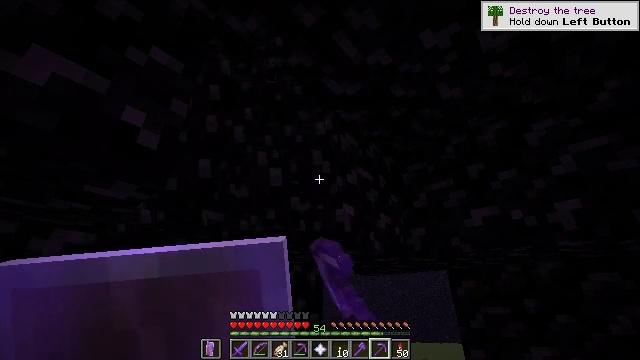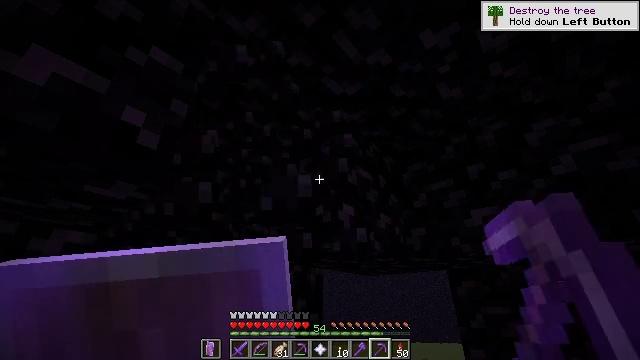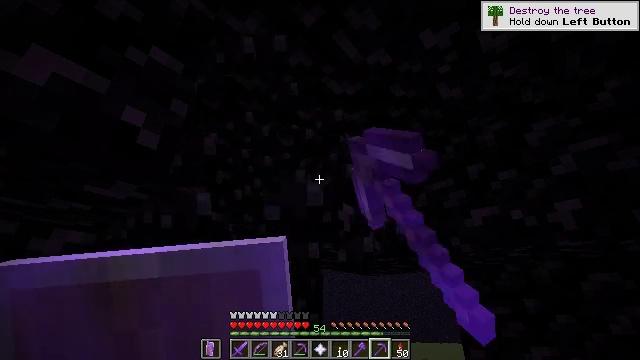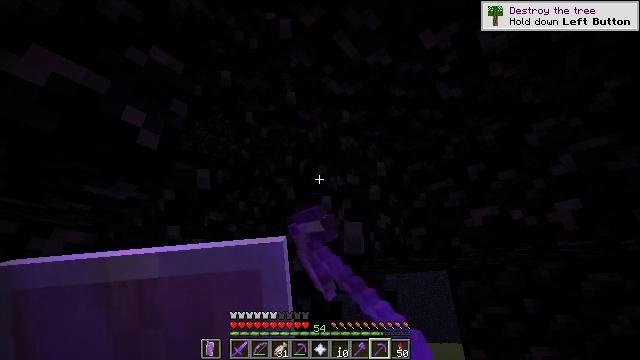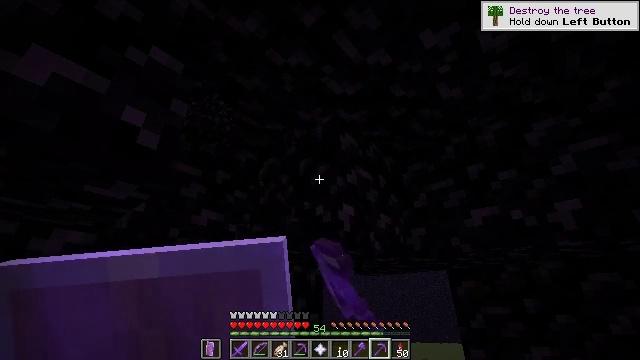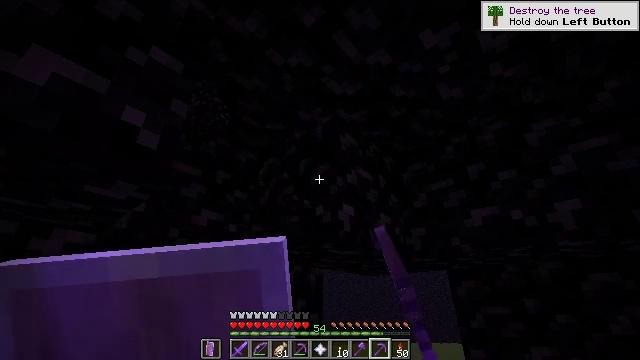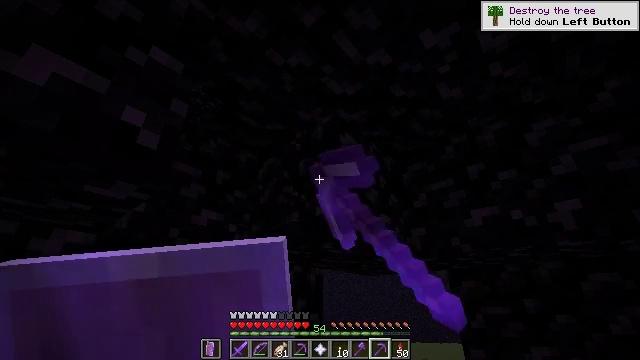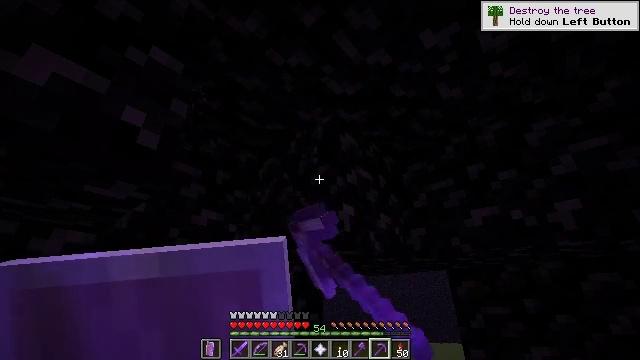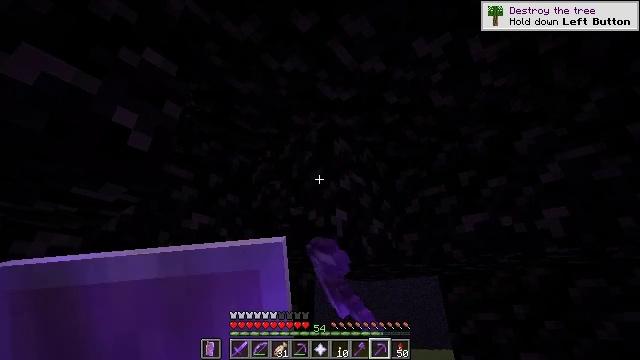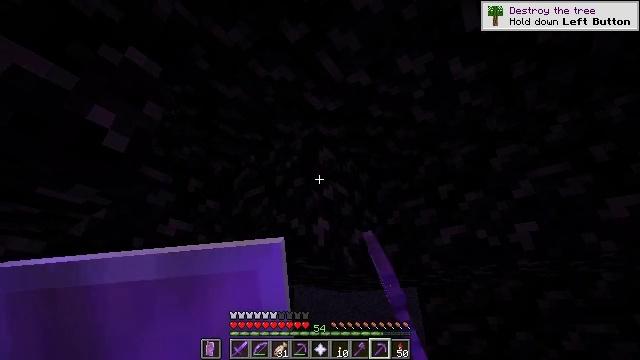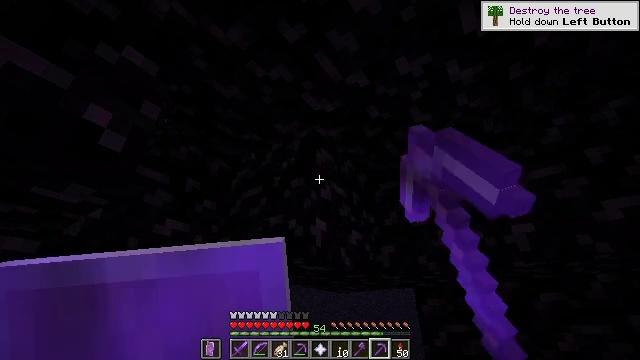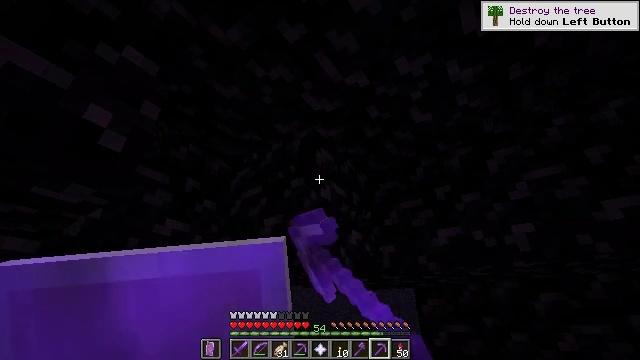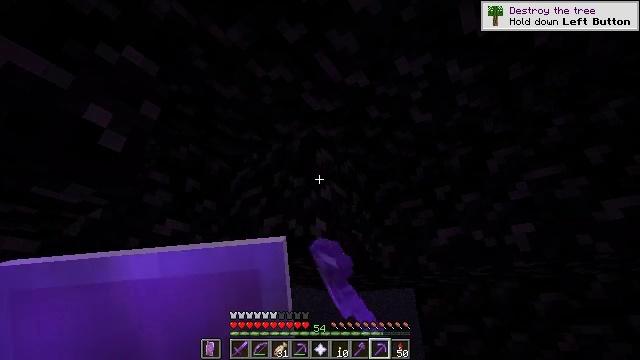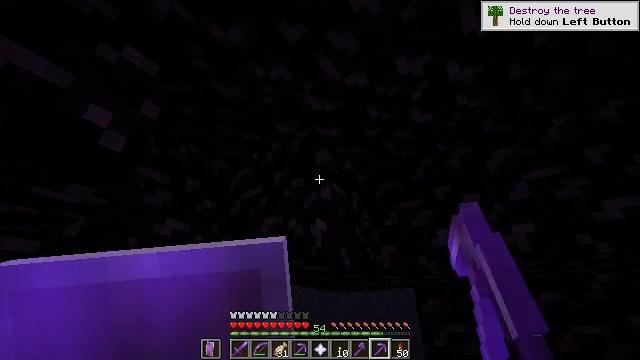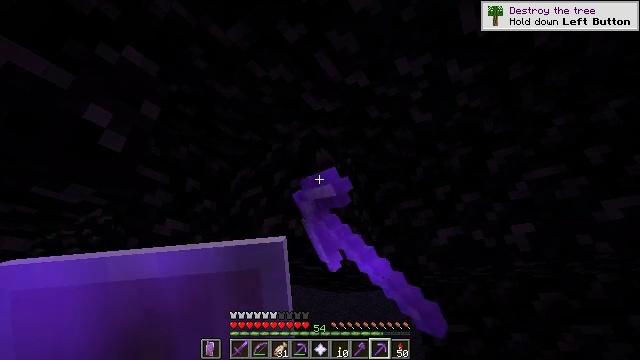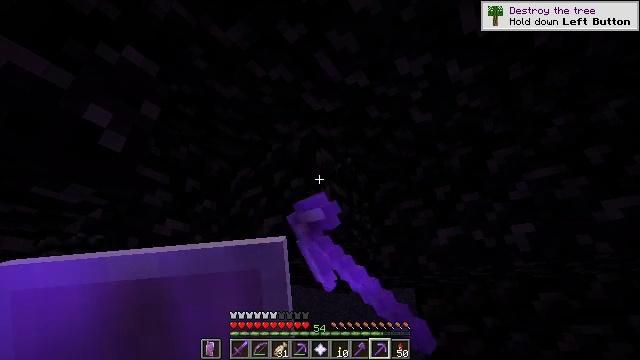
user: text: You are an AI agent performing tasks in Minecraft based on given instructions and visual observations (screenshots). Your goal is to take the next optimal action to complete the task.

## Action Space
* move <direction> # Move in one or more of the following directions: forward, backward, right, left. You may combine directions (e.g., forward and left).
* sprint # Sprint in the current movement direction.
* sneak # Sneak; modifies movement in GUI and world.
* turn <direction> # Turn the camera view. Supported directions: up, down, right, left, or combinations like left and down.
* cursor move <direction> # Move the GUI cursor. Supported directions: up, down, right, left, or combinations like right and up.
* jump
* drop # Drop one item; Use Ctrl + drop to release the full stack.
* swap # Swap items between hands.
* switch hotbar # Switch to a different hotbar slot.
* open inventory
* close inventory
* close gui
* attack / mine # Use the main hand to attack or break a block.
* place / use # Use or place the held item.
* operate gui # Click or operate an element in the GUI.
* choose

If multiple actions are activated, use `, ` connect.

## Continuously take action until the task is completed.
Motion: motion action
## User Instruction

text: Mine the tough obsidian.
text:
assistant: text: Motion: attack / mine
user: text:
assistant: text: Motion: attack / mine
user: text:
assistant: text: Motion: attack / mine
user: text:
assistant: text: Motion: attack / mine
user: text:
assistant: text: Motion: attack / mine
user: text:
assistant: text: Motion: attack / mine
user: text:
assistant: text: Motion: attack / mine
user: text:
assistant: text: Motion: turn right and up, attack / mine
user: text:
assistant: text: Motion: turn right and up, attack / mine
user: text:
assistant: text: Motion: attack / mine
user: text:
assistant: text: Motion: attack / mine
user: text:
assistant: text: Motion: attack / mine
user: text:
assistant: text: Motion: attack / mine
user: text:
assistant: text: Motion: attack / mine
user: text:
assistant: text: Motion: attack / mine
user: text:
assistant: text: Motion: attack / mine
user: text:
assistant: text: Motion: attack / mine
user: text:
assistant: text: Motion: attack / mine
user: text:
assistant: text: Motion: attack / mine
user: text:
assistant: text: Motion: attack / mine
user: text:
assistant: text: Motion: attack / mine
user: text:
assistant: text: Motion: attack / mine
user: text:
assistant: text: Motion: attack / mine
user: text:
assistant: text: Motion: attack / mine
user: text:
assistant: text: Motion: attack / mine
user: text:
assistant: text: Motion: attack / mine
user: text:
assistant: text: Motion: attack / mine
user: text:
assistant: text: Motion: attack / mine
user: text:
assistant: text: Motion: attack / mine
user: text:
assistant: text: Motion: attack / mine